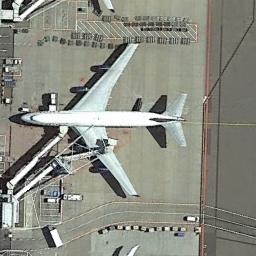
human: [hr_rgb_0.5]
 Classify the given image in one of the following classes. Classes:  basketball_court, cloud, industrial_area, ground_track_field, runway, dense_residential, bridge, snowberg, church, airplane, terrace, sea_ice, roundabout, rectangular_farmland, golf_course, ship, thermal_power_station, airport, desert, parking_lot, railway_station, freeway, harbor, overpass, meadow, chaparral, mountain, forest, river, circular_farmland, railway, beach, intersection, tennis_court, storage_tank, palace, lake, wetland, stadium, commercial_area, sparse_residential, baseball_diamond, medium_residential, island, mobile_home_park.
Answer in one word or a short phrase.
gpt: airplane